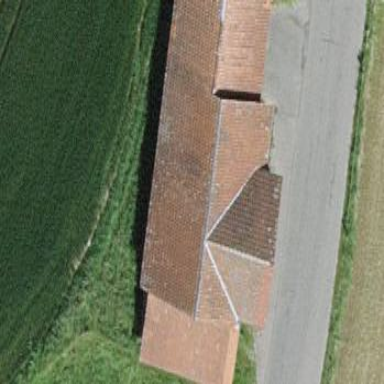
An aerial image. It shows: Rural barn.